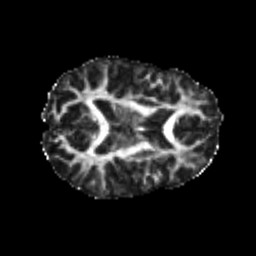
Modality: FA
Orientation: axial
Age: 21
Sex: female
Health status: healthy
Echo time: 0.074 s